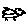
Label: bird